Question: I am trying to set the background color of an event with FullCalendar JS <URL>
Here is my JS:
'''
<script>
$('#calendar').fullCalendar({
events: [
{
title: 'Test',
start: '2014-08-07',
url: '#',
backgroundColor: '#FF0000',
editable: true
},
]
});
</script>
'''
And here is what that produces

Why is it not producing the result I want, the event background colored as red.
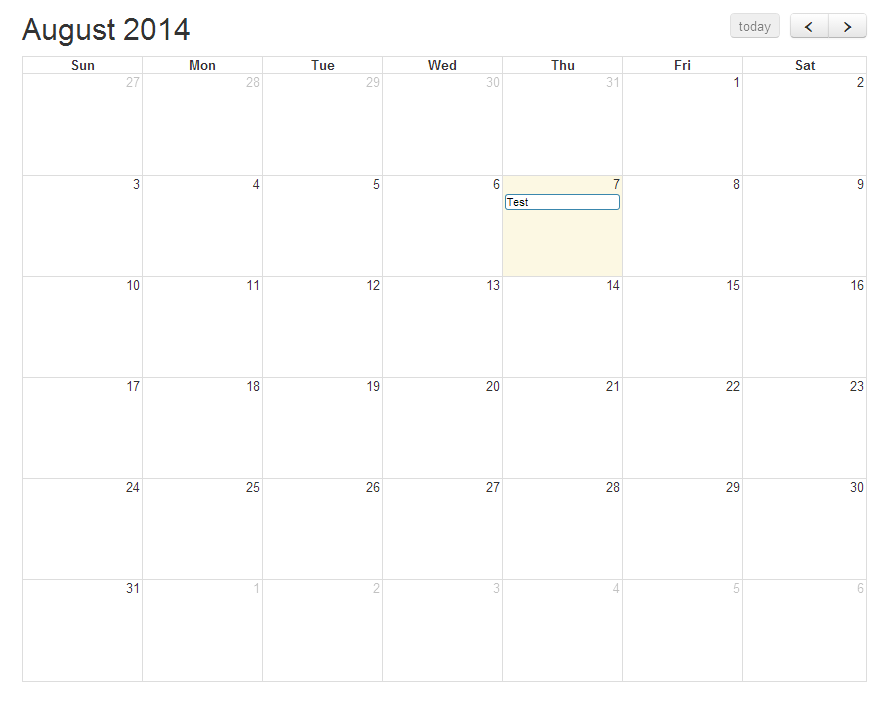
Answer: You can change the backgroundColor property for your events like:
'''
$('#calendar').fullCalendar({
{
title: '1',
start: new Date(2014, 02, 25, 10, 30),
allDay: false,
editable: false,
backgroundColor: '#ED1317'
},
{
title: '2',
start: new Date(2014, 02, 26, 10, 30),
allDay: false,
editable: false,
backgroundColor: '#ED1317'
},
...
});
'''
For the other dates, just use the .fc-future and .fc-today CSS properties :
'''
.fc-future,
.fc-today {
background-color: #10CC55;
}
'''
'''
$('#calendar').fullCalendar({
eventSources: [
{
events: [
{
title : 'event1',
start : '2010-01-01'
},
{
title : 'event2',
start : '2010-01-05',
end : '2010-01-07'
},
{
title : 'event3',
start : '2010-01-09 12:30:00',
}
],
backgroundColor: '#ED1317'
}
]
'''